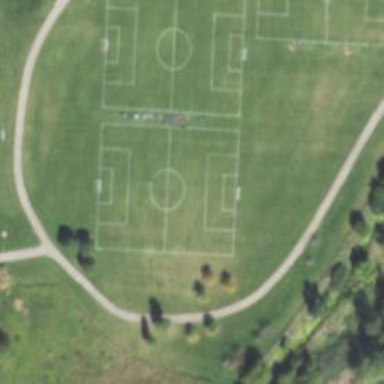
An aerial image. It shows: Soccer pitch for leisureland activities.